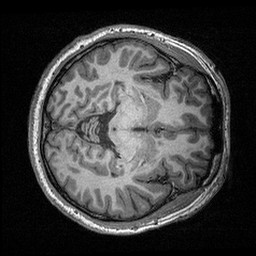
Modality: T1w
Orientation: axial
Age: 20
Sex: male
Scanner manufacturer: siemens
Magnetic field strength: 3 T
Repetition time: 2.53 s
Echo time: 0.00309 s